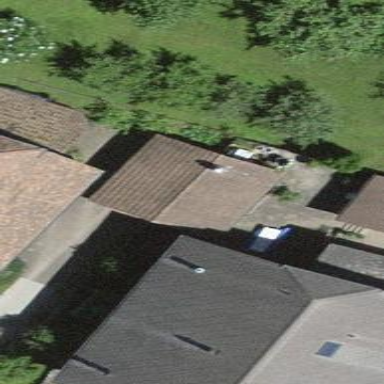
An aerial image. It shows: Shed building.